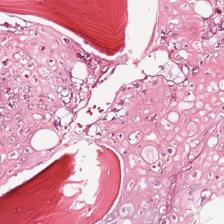
Label: Viable